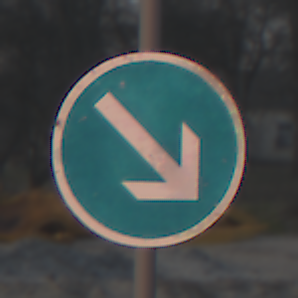
Verkehrszeichen: VorgeschriebeneVorbeifahrtRechts
Umgebung: Outdoor, Suburban
Tageszeit: SunriseSunset
Wetter: PartlyCloudy
Licht: Natural
Jahreszeit: Winter
Kontrast: MediumContrast